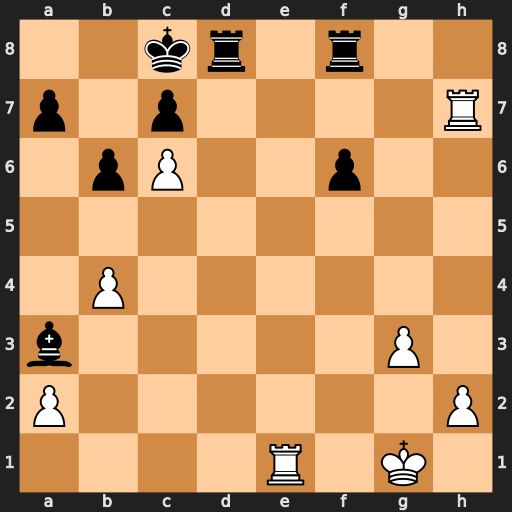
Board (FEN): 2kr1r2/p1p4R/1pP2p2/8/1P6/b5P1/P6P/4R1K1
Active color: w
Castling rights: -
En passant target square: -
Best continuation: Ree7 Rd1+ Kg2 Kd8 Rxc7